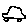
Label: car